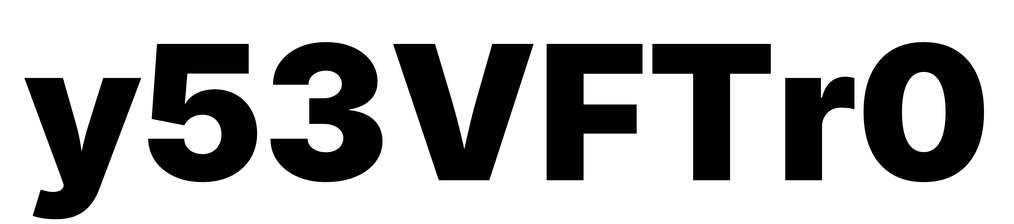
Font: Inter_Black